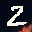
Label: 2